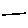
Label: line